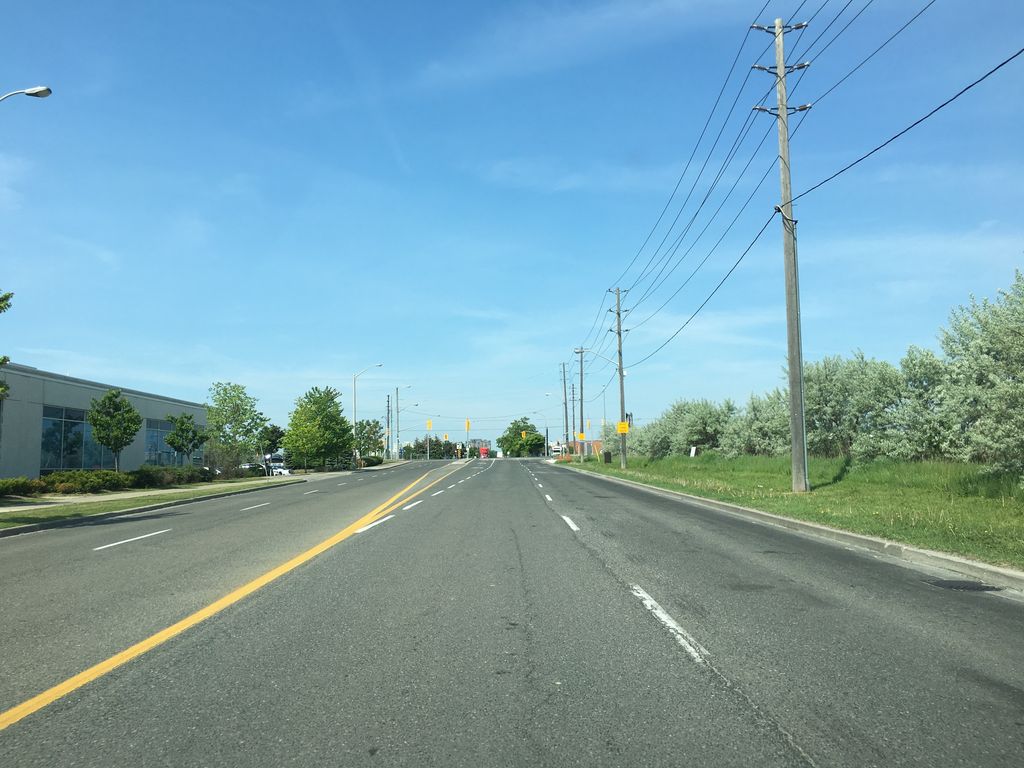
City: toronto